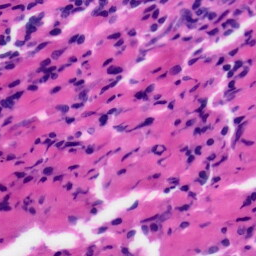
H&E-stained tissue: Tonsil